Question: When I am debugging a excel-vba program I came to know my data range is not completely selected.
Below picture shows my data's model and my problem.

I used this code to select the whole range. But this is not working properly.
'''
Dim rngTemp As Range
Set rngTemp = Cells.Find("*", SearchOrder:=xlByRows, SearchDirection:=xlPrevious)
With rngTemp
'''
Please help me by giving the code for selecting the whole range as given in the figure above.
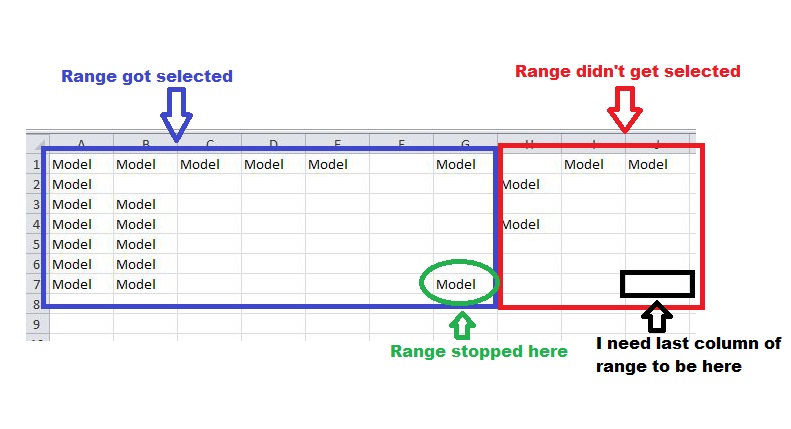
Answer: In your code you are searching by 'xlByRows'. And hence you are getting the address of the last cell which has data which is 'G7'.
Further to my comment, Is this what you are trying?
'''
Sub Sample()
Dim lastrow As Long, lastcol As Long
Dim rng As Range
With Sheets("Sheet1") '<~~ Change this to the relevant sheet
If Application.WorksheetFunction.CountA(.Cells) <> 0 Then
lastrow = .Cells.Find(What:="*", _
After:=.Range("A1"), _
Lookat:=xlPart, _
LookIn:=xlFormulas, _
SearchOrder:=xlByRows, _
SearchDirection:=xlPrevious, _
MatchCase:=False).Row
lastcol = .Cells.Find(What:="*", _
After:=.Range("A1"), _
Lookat:=xlPart, _
LookIn:=xlFormulas, _
SearchOrder:=xlByColumns, _
SearchDirection:=xlPrevious, _
MatchCase:=False).Column
Else
lastrow = 1: lastcol = 1
End If
Set rng = .Range("A1:" & _
Split(.Cells(, lastcol).Address, "$")(1) & _
lastrow)
MsgBox rng.Address
End With
End Sub
'''